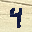
Label: 4